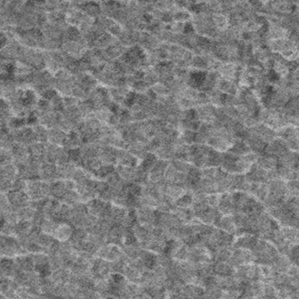
Label: frost